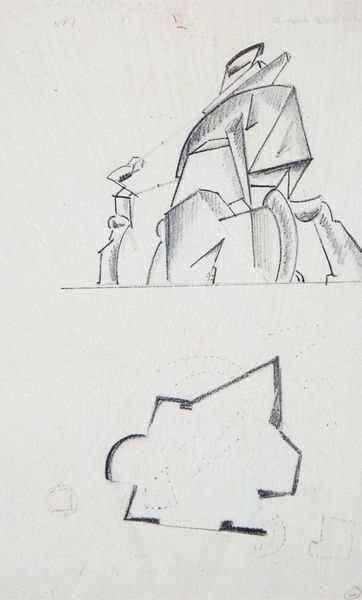
Titel: Architektonische Phantasie Nr.1
Künstler: Boris Koroljow
Standort: Moskau
Institution: Tretjakow-Galerie
Schlagwörter: berg, felsen, weiß, kubistisch, grau, schwarz, skizze, zeichnung, architektur, fels, grafik, graphik, linien, striche, umriss, linie, schraffur, schwarzweiß, schraffiert, bleistift, ecken, kanten, grundriss, aufriss, grate, puzzle, kubusmus